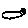
Label: cat